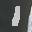
Label: 1